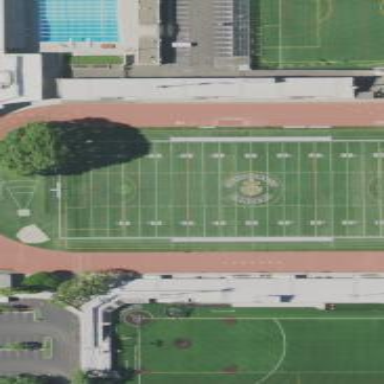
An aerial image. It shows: Pitch for American football with artificial turf surface.